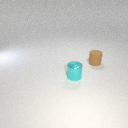
small brown rubber cylinder behind small cyan metal cylinder